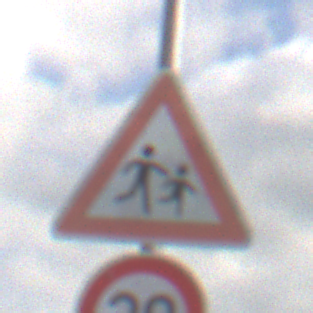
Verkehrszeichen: KinderLinks
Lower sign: Geschwindigkeit30
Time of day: Midday
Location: Outdoor (RoadRail)
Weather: PartlyCloudy
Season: NotSpecified
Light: Natural